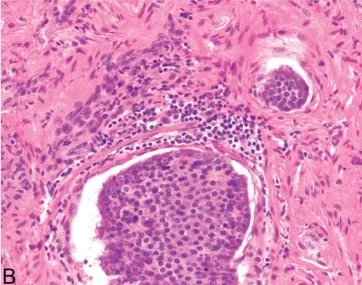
(B): Carcinoid x400.
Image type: pathology (h&e)